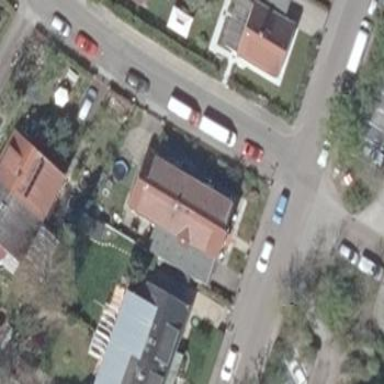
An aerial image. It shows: Detached building.